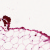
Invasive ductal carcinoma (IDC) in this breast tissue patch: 0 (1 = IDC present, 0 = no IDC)